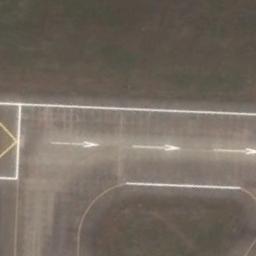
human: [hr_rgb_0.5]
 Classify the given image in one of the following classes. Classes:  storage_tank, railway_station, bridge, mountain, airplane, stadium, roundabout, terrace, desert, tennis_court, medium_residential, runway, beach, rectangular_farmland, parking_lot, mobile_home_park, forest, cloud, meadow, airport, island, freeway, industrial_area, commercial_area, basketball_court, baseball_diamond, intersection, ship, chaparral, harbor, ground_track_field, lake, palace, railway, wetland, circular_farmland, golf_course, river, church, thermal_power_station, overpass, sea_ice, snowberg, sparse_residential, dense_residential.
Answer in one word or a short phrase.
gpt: runway